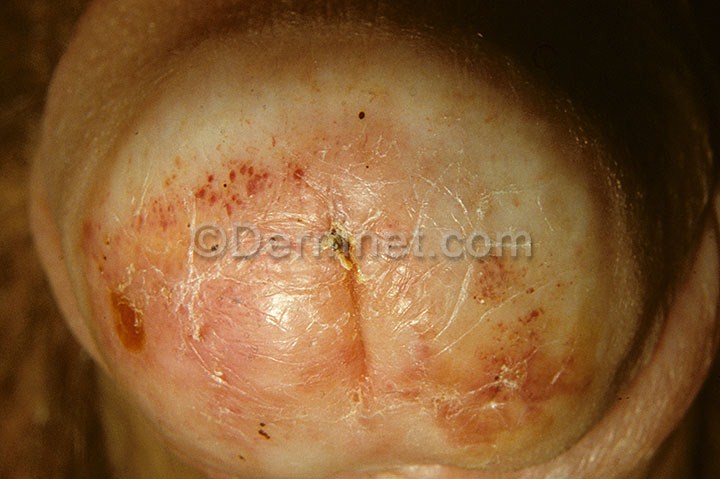
Disease: Psoriasis pictures Lichen Planus and related diseases